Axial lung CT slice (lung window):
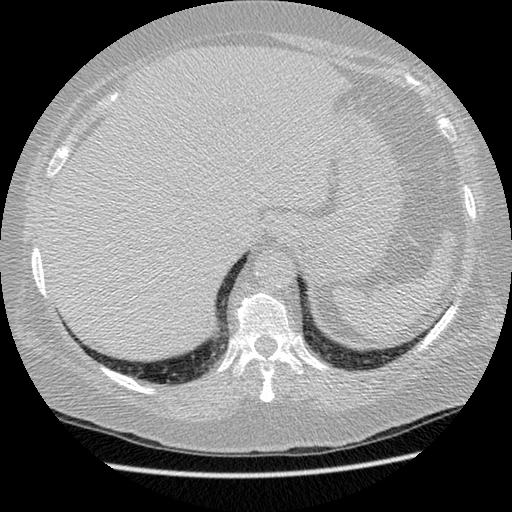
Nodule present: no